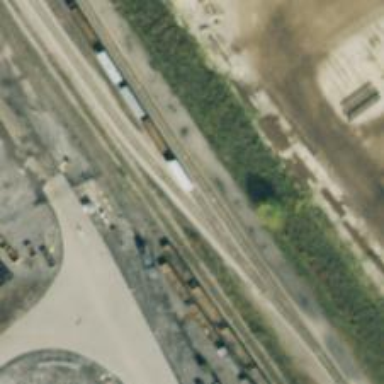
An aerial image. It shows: Railway spur service.